Question: I have this data that should output to corresponding number of social media that he interacted with.
There's interaction which is
So let's say, I've interacted with and judging from the data below.

So what I want to do is, it should output 2 times since I've interacted with fblike_point and tweet_point.
2013-05-14 | fblike_point
2013-05-14 | tweet_point
If I interacted 4 times, it should output 4 times with the corresponding social media interaction that he made.
Well I can manage to do this stuff but, it was like redundancy, for example I'm using a mysql query in for selecting data:
'''
SELECT date_participated, fblike_point FROM table WHERE fblike_point = 1
SELECT date_participated, fbshare_point FROM table WHERE fbshare_point = 1
SELECT date_participated, tweet_point FROM table WHERE tweet_point = 1
SELECT date_participated, follow_point FROM table WHERE follow_point = 1
'''
So is there any other way to have a short method or something?
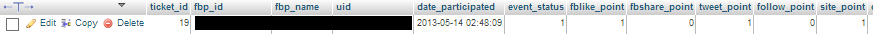
Answer: > If I interacted 4 times, it should output 4 times
With your data schema, you'd either need the four distinct queries you quoted, or a <URL> over these.
> it was like redundancy
This redundant because the way your schema is organized. If you want to be able to treat these different interactions alike (which makes a lot of sense), then you'd want an extra table for these, with one column identifying the row of your original table that this refers to, and a second column (probably of an 'ENUM' type) identifying the social media. Both together would form the primary key of that table.
You can then create a 'VIEW' from the actual tables which looks just like your table does now. That way you can maintain compatibility to existing queries and still provide more flexible queries for those cases where you need them.